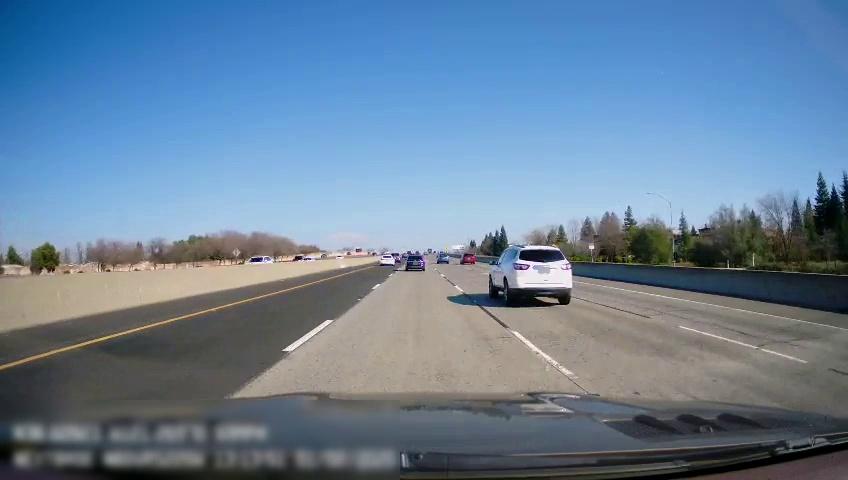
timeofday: Day
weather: Sunny
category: Drivable Space
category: Vehicles | Car
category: Vehicles | Car
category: Vehicles | Car
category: Drivable Space
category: Vehicles | Van
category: Vehicles | SUV
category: Vehicles | SUV
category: Vehicles | SUV
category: Vehicles | Car
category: Vehicles | Car
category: Lanes | Alternate Lane
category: Lanes | Alternate Lane
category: Lanes | Current Lane
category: Lanes | Current Lane
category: Lanes | Alternate Lane